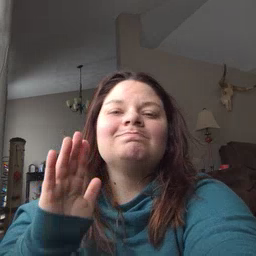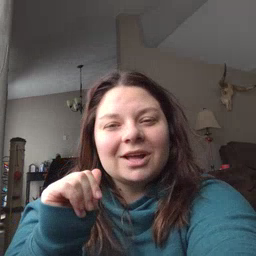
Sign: bye